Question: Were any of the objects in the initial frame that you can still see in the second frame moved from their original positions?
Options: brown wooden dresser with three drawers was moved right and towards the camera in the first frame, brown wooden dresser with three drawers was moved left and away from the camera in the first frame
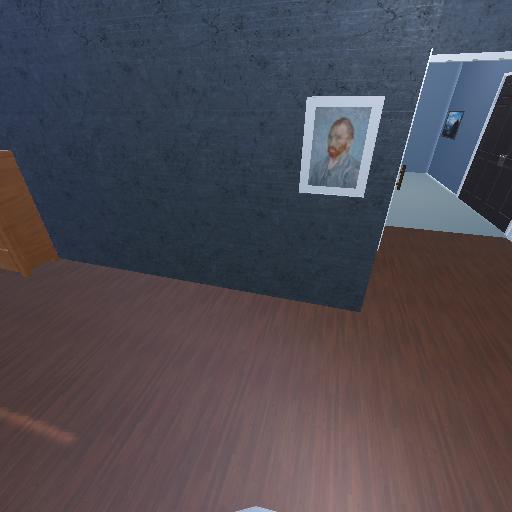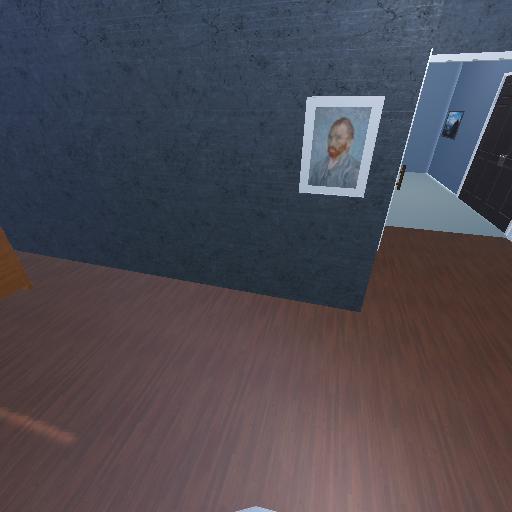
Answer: brown wooden dresser with three drawers was moved right and towards the camera in the first frame